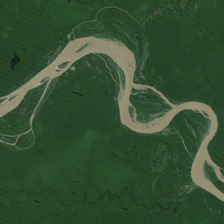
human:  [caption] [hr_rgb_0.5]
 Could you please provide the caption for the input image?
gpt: many green plants are in two sides of a curved river .

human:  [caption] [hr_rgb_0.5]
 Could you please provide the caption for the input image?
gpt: many green plants are in two sides of a curved river .

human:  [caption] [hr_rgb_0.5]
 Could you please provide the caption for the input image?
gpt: many green plants are in two sides of a curved river .

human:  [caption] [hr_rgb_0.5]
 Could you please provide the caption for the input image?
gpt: many green plants are in two sides of a curved river .

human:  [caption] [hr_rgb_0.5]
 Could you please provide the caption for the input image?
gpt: many green plants are in two sides of a curved river .